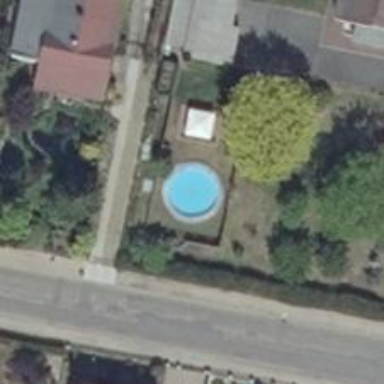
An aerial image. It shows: Swimming pool located in leisure land.